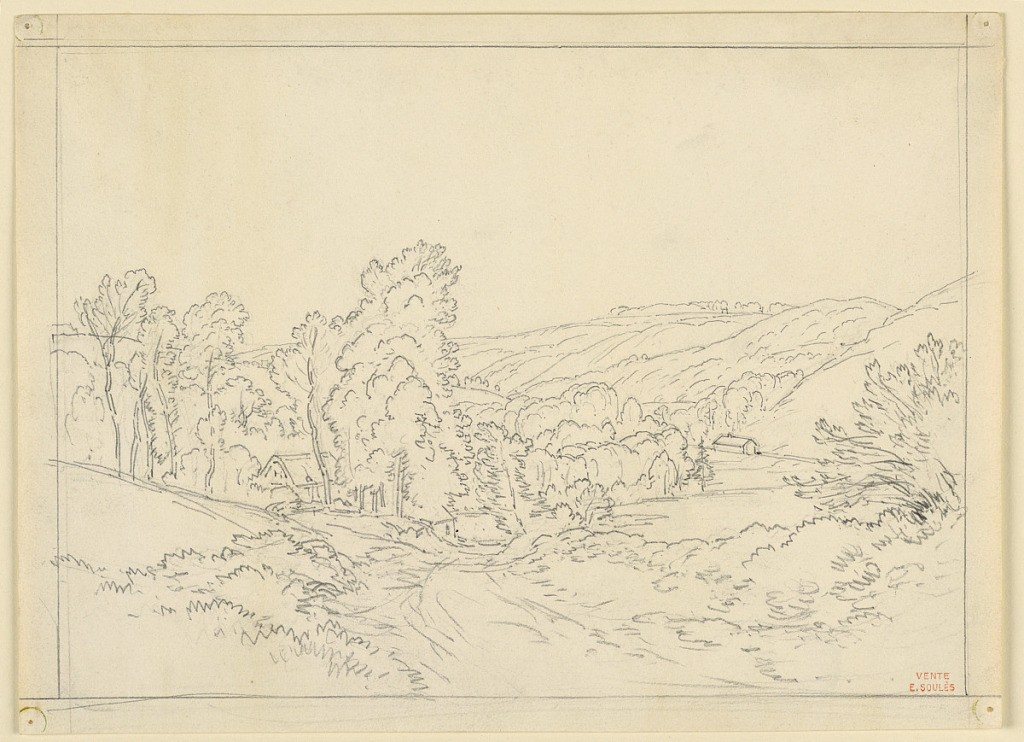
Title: A Valley
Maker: Eugène Edouard Soulès, French, 1811–1876
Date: ca. 1840
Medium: Graphite on paper
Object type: Drawing
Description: In the middleground are trees and houses. A road winds backwards from the center of the foreground. Hills are in the back. Framing lines.